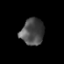
Tissue: prostate
Cell type: Fibroblasts
Senescence score: 0.7068
Nuclear area (px): 601
Mean DAPI intensity: 76.133